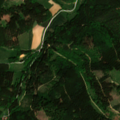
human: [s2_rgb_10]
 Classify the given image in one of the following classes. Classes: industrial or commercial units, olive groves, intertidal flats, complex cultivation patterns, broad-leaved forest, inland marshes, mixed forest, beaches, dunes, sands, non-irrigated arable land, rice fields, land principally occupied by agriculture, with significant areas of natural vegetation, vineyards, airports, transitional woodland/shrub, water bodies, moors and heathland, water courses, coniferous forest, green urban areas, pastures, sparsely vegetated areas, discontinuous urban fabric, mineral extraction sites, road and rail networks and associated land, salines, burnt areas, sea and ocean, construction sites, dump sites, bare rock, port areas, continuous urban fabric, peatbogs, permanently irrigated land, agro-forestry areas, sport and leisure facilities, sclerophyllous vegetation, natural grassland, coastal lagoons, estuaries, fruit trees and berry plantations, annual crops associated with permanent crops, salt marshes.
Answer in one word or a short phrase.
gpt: complex cultivation patterns, coniferous forest, mixed forest